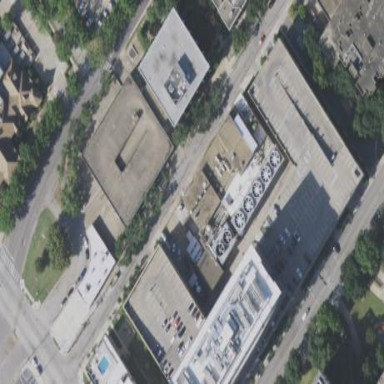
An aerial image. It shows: Parking area with parking building.